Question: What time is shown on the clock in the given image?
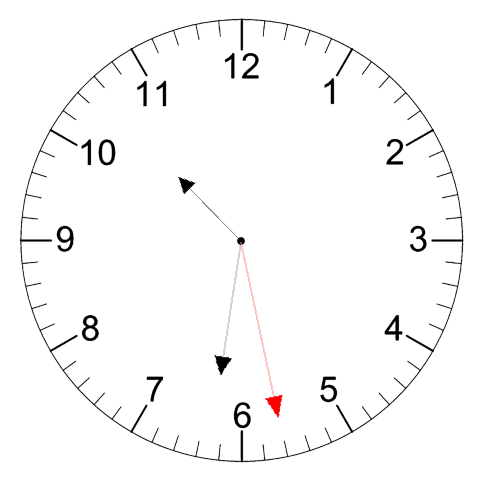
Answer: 10:31:28